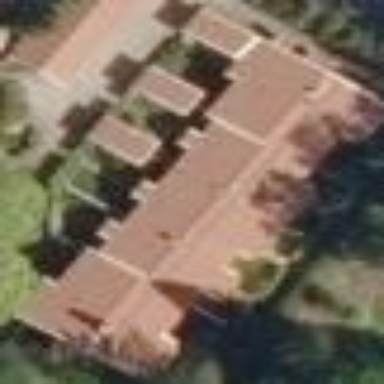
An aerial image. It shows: Terrace building with gabled roof.